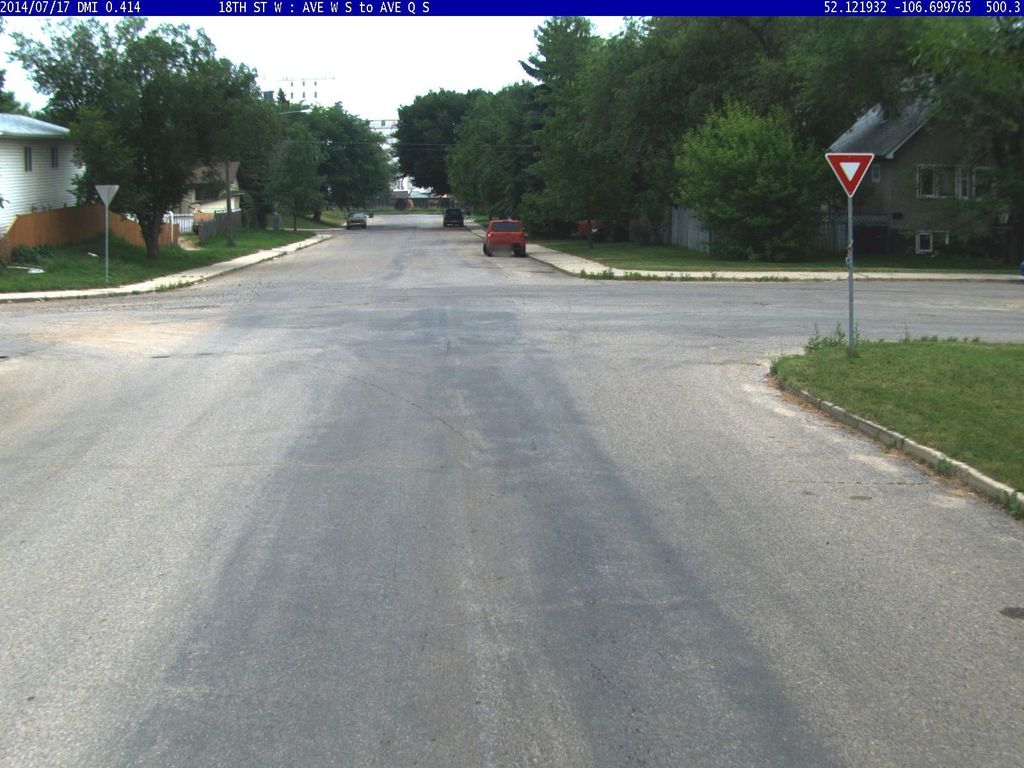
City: saskatoon